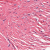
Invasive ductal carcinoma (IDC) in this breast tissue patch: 0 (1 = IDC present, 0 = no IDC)